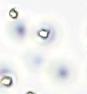
Label: Phaeocystis